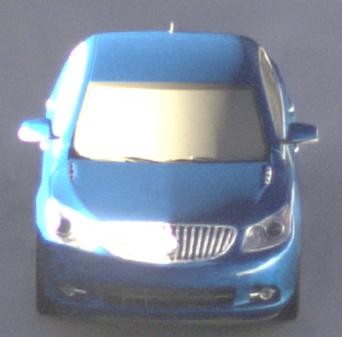
Make: Buick
Model: LaCrosse
Detailed model: Gen. 2
Model produced from: 2009
Model produced until: 2016
Doors: 4
Color: blue
Road condition: dry road
Daytime: sunrise or sunset
Contrast: high contrast